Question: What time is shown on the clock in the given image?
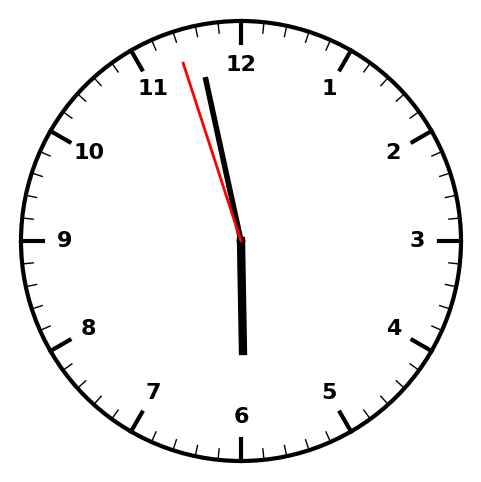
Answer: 05:57:57